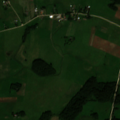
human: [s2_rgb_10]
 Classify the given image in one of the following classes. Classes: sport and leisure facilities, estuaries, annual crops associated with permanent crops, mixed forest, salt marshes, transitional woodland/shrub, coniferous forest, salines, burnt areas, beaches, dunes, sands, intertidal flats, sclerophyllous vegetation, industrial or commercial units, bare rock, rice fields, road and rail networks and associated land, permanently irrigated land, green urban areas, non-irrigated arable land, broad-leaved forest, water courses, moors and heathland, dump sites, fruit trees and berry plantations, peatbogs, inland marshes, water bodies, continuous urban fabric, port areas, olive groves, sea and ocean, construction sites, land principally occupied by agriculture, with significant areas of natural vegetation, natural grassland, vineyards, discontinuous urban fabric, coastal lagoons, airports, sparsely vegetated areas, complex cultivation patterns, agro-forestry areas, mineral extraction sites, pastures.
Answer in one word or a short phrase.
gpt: non-irrigated arable land, complex cultivation patterns, land principally occupied by agriculture, with significant areas of natural vegetation, broad-leaved forest